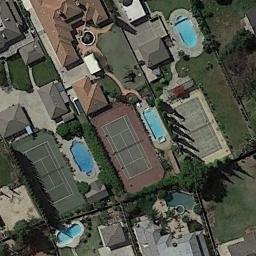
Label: tennis_court